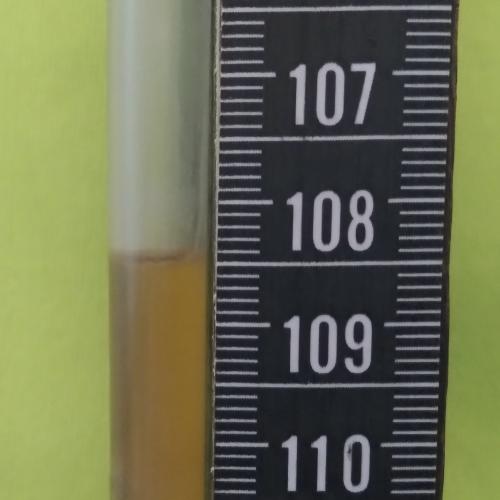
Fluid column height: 108.5 cm